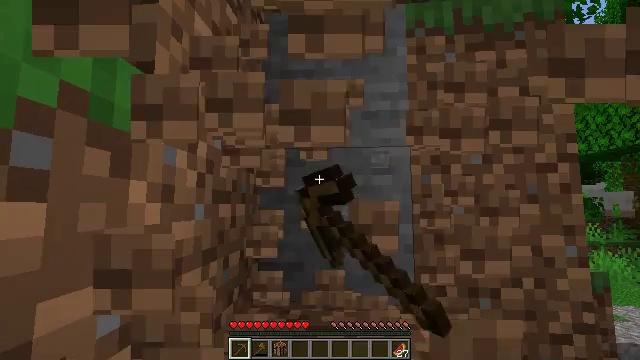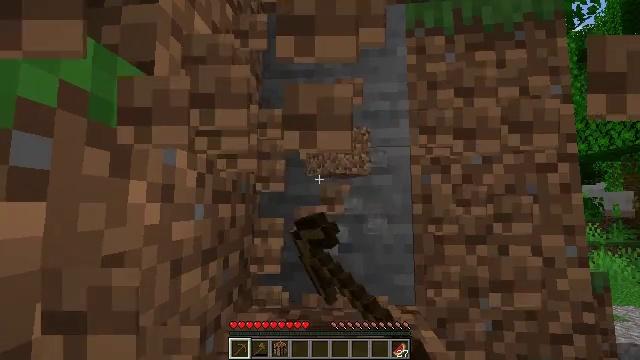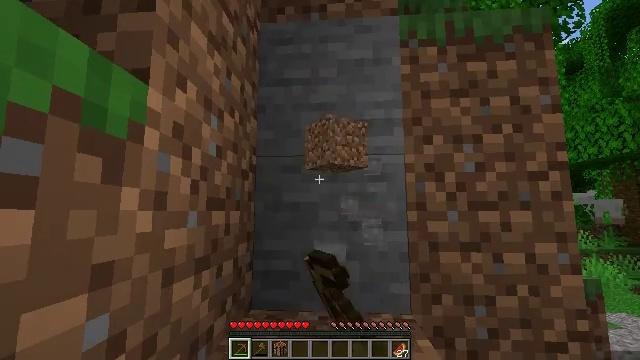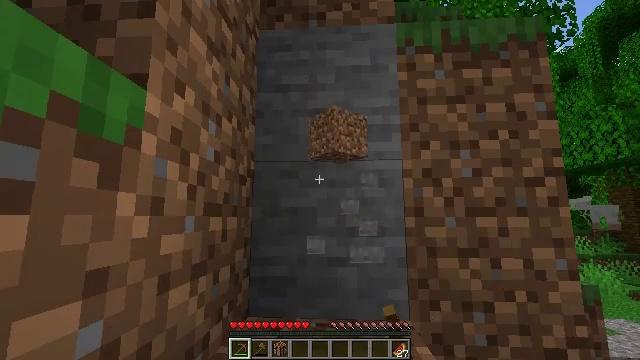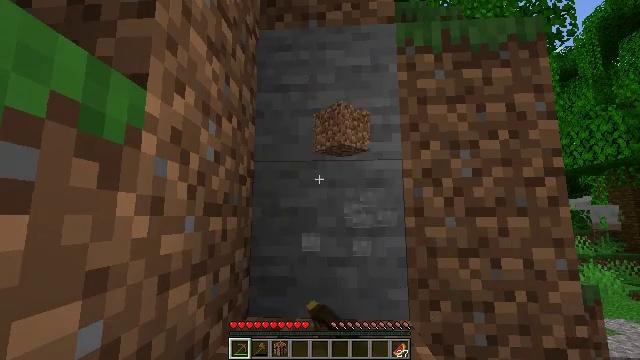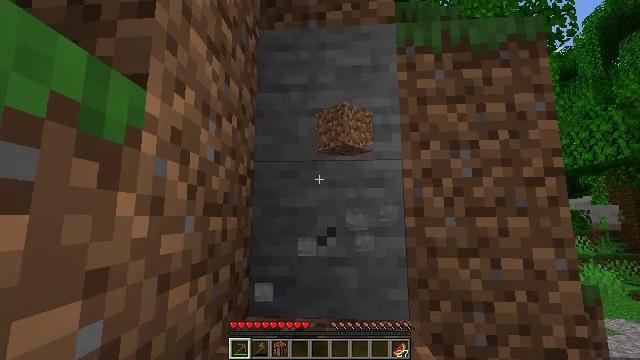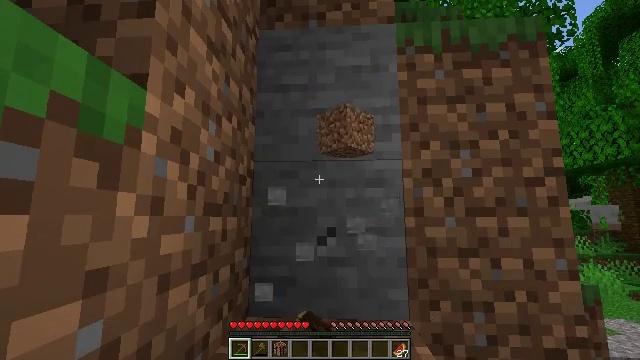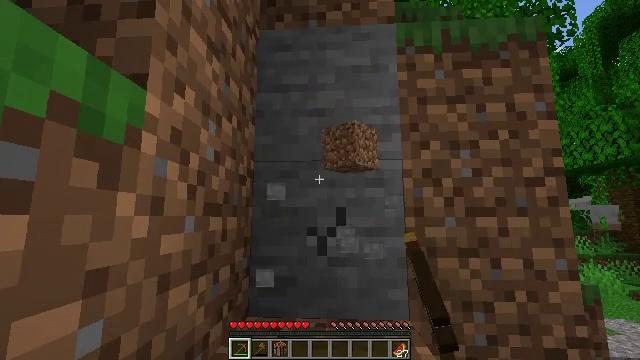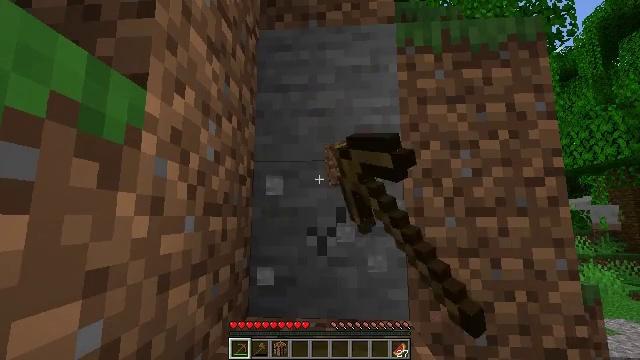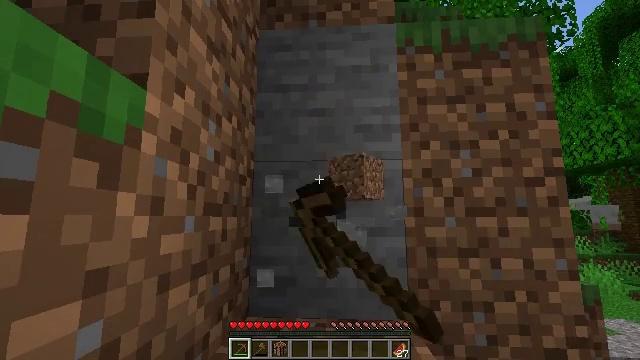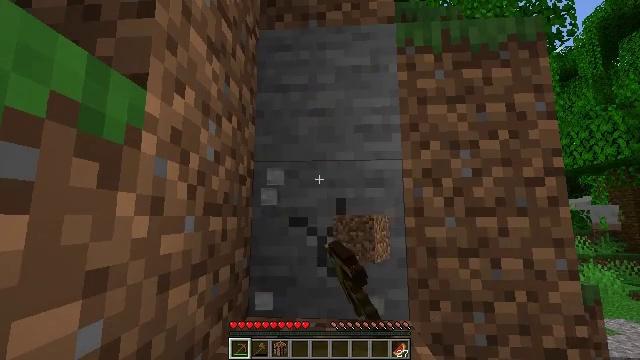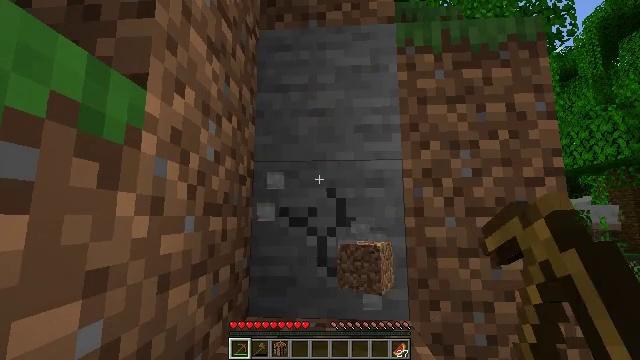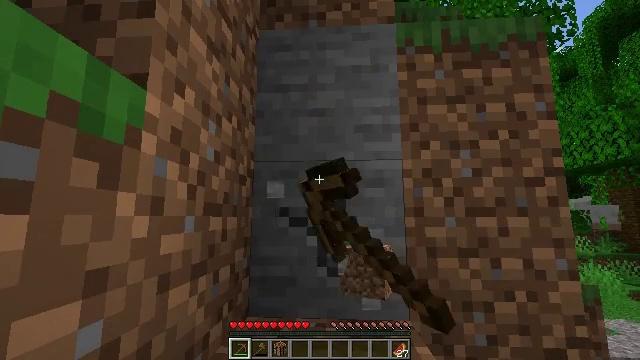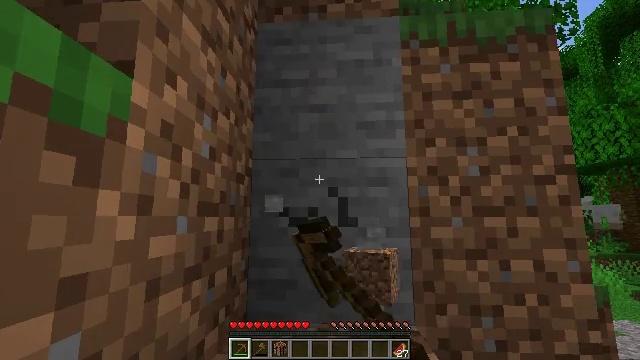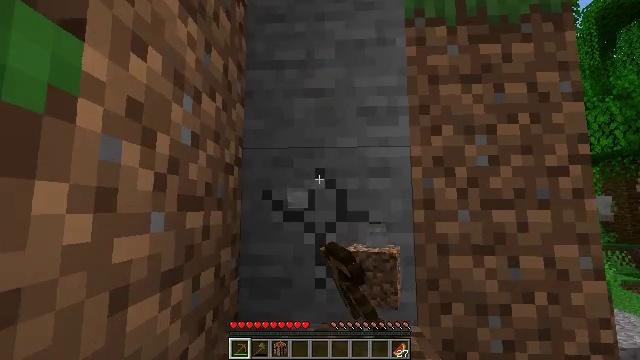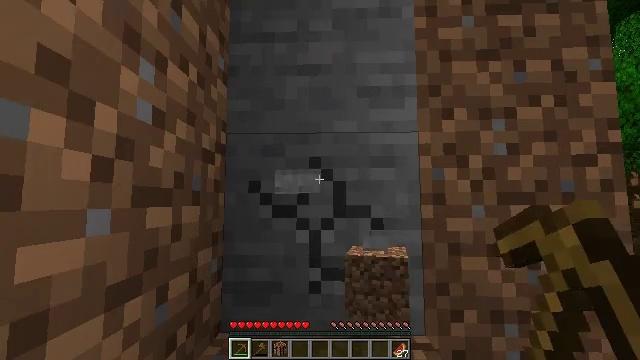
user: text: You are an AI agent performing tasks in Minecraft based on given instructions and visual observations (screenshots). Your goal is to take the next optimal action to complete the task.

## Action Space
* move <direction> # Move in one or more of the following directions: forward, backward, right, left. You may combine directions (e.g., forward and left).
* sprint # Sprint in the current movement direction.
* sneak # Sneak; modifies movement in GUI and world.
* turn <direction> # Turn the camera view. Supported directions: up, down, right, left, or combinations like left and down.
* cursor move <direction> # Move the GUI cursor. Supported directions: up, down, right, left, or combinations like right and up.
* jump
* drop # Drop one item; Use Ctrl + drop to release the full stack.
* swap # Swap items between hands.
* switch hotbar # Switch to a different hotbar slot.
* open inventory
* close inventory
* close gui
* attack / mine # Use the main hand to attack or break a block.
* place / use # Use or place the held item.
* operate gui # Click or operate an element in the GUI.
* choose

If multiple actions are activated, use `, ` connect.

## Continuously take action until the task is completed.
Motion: motion action
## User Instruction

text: Collect stone from the mine.
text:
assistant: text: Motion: attack / mine
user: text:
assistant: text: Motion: turn right and up, attack / mine
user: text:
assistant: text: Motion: turn up, attack / mine
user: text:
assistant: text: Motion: attack / mine
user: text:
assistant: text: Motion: attack / mine
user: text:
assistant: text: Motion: attack / mine
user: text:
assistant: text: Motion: attack / mine
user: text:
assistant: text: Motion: attack / mine
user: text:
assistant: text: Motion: attack / mine
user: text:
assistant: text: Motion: attack / mine
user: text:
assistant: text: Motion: attack / mine
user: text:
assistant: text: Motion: attack / mine
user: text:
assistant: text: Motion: move forward, attack / mine
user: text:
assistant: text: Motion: move forward, turn right and down, attack / mine
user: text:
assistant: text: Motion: move forward, turn down, attack / mine
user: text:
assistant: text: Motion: attack / mine
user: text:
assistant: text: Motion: attack / mine
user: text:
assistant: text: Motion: attack / mine
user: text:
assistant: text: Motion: turn right and down, attack / mine
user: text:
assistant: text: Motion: turn right, attack / mine
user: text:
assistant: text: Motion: turn right and down, attack / mine
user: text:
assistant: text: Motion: attack / mine
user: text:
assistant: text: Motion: attack / mine
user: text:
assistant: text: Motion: attack / mine
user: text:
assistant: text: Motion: attack / mine
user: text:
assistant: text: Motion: attack / mine
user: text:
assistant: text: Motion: attack / mine
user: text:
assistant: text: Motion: attack / mine
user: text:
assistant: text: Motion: attack / mine
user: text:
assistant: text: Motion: attack / mine